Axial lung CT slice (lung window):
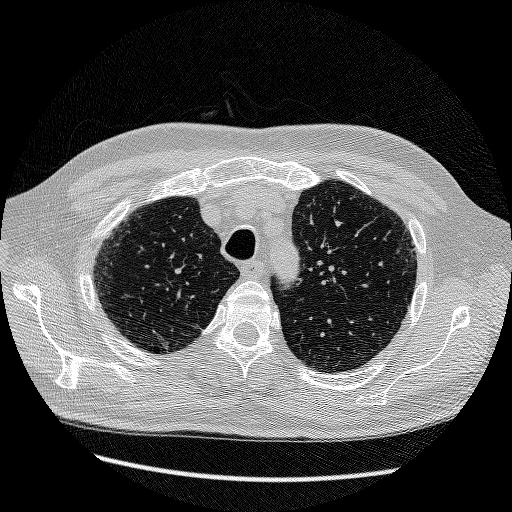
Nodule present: no